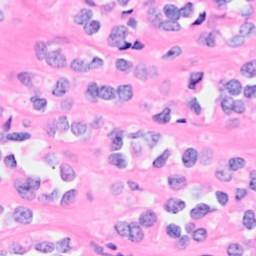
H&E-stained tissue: Breast